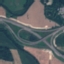
Land use / land cover class: Highway